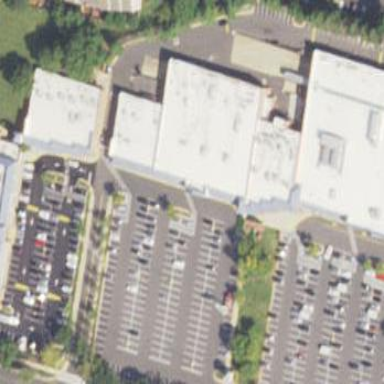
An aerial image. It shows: Retail building.